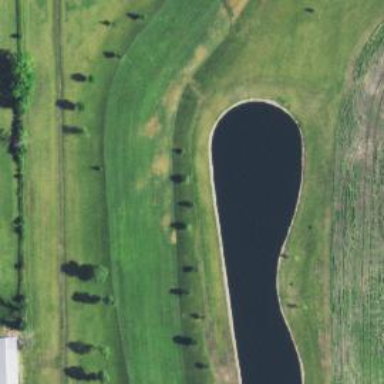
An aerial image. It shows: View of golf hole.